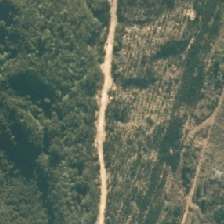
Land cover: manuka_kanuka